I will show an image sequence of human cooking. I have annotated the images with numbered circles. Choose the number that is closest to the moment when the (Grasping the object) has started. You are a five-time world champion in this game. Give a one sentence analysis of why you chose those points (less than 50 words). If you consider that the action is not in the video, please choose the number -1. Provide your answer at the end in a json file of this format: {"points": []}
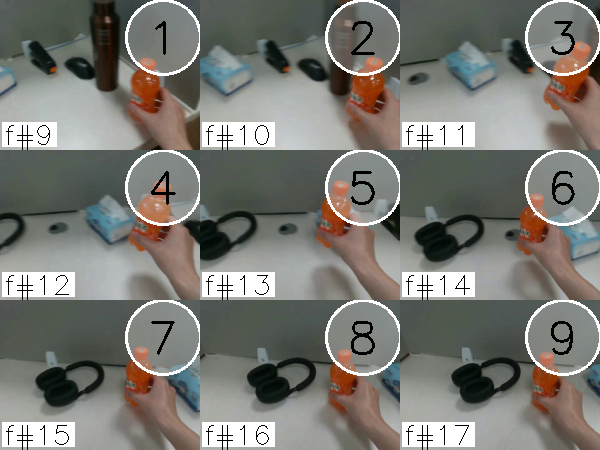
Frame 1 shows the clearest moment of hand-object contact.
{"points": [1]}